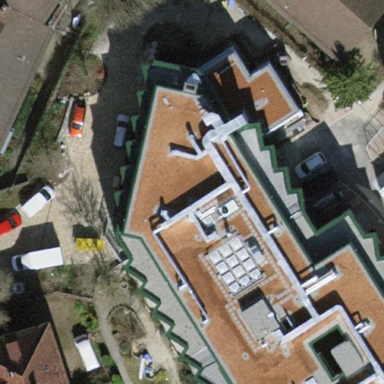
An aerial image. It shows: Residential building.